Question: I am trying to present a 'SLComposeServiceViewController' on top of my existing view controller which is a navigation controller that contains a map. When I present the 'SLComposeServiceViewController' it has a black background and overlays it over my existing view.
The code I am using is:
'''
SLComposeServiceViewController *composeVC = [[SLComposeServiceViewController alloc]init];
composeVC.placeholder = @"Enter your post";
[self presentViewController:composeVC animated:YES completion:nil];
'''
Here is an example of what I am seeing

How can I show the view on top of my existing view?
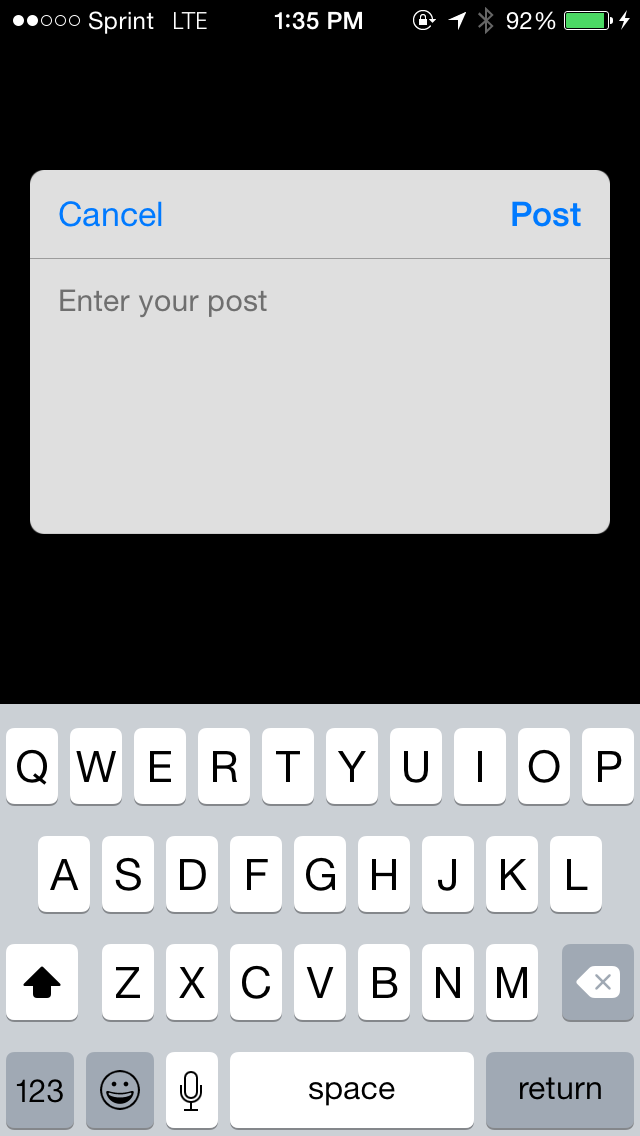
Answer: '''
SLComposeServiceViewController *composeVC = [[SLComposeServiceViewController alloc]init];
composeVC.placeholder = @"Enter your post";
composeVC.modalPresentationStyle = UIModalPresentationStyleOverCurrentContext;
[self presentViewController:composeVC animated:YES completion:nil];
'''